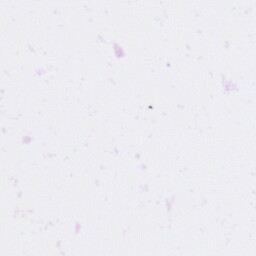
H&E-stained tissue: Pancreatic